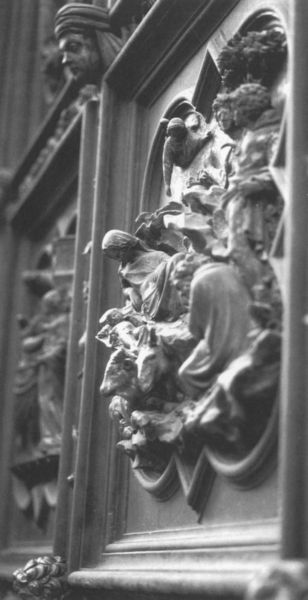
Titel: Entwurf zu den Türen des Baptisteriums San Giovanni in Florenz, Opferung Isaaks
Künstler: Lorenzo Ghiberti
Institution: Florenz, Bargello
Schlagwörter: gestein, kopf, weiß, schwarz, tür, gesicht, rahmen, stein, bild, kirche, figur, gotik, engel, relief, figuren, erhaben, gestühl, seitenansicht, bronze, plastik, foto, plastisch, schwarz-weiß, lettner, christus, jesus, florenz, chor, quadrat, sakral, vierpass, donatello, paradiestür